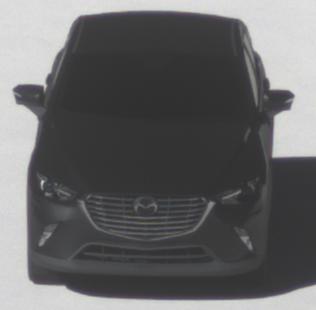
Make: Mazda
Model: CX-3 SKYACTIV-G 120
Detailed model: CX-3 (DK)
Model produced from: 2015/06
Model produced until: 2018/06
Doors: 5
Color: black
Road condition: dry road
Daytime: morning or afternoon
Contrast: high contrast